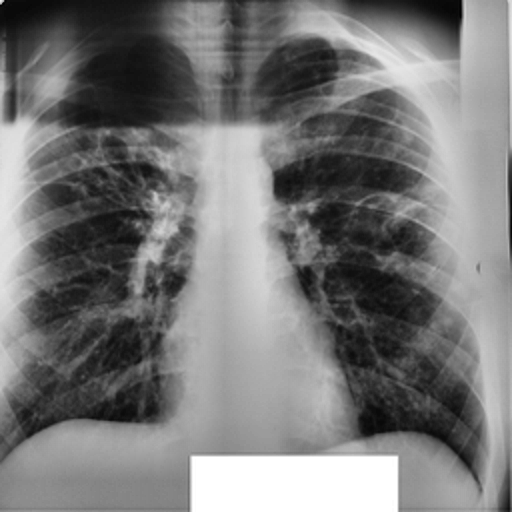
Finding: TUBERCULOSIS